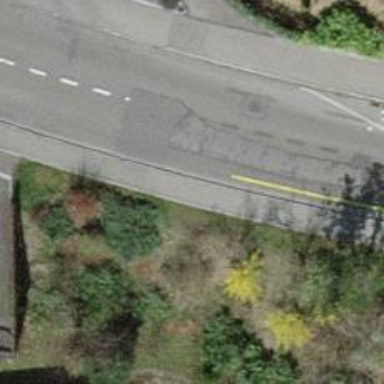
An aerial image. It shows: Sidewalk along the footway.